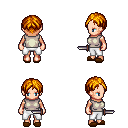
a pixel art fantasy rpg character, female body template, human, light skin, white sleeveless shirt, white pants, dark blonde parted hairstyle, brown slippers, dagger, four views (front, back, left, right), 2x2 character sprite sheet, small pixel art, hard edges, no anti-aliasing